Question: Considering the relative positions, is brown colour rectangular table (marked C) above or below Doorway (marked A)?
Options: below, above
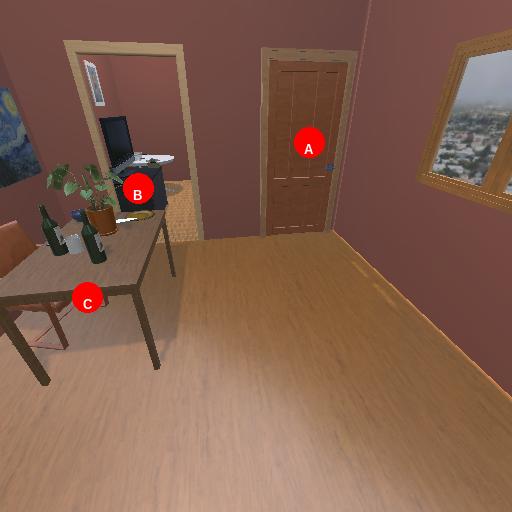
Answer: below